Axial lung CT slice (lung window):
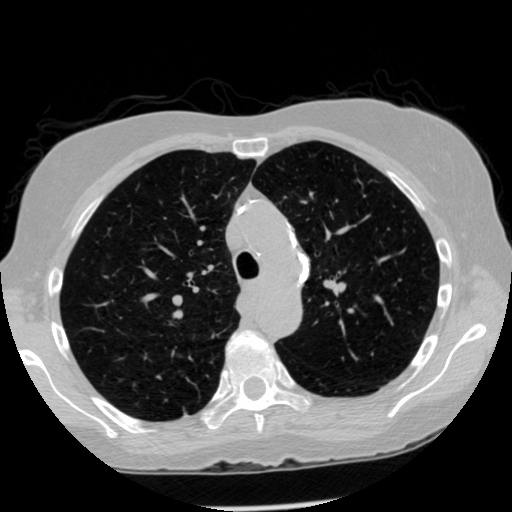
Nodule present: no